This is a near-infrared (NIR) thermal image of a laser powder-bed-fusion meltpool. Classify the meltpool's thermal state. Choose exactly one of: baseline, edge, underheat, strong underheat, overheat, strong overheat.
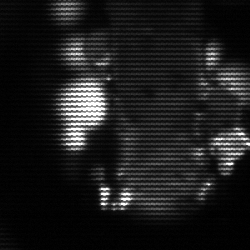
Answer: strong underheat